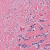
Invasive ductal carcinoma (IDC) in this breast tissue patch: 1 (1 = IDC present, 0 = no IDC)